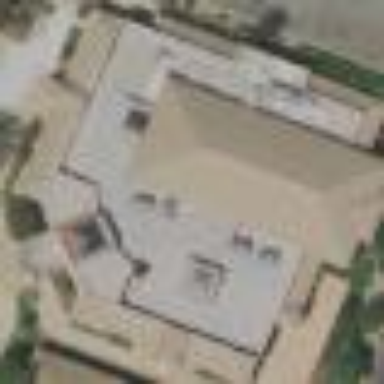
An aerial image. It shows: Community center building.